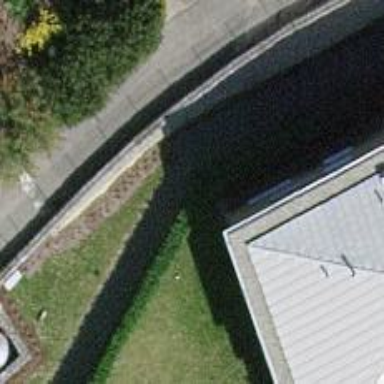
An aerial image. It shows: Paved footway.